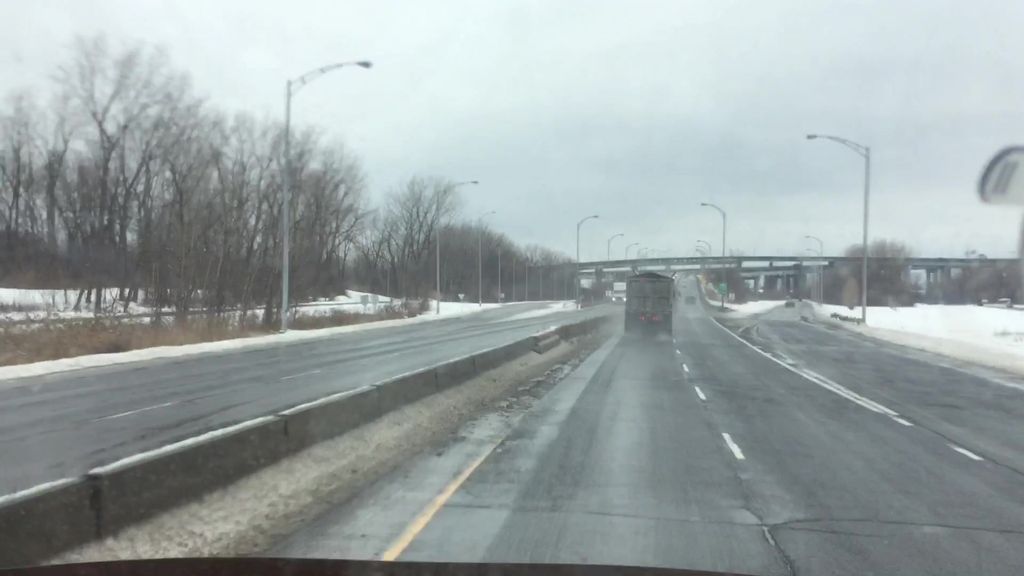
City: montreal